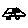
Label: car